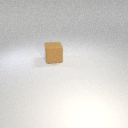
large brown rubber cube